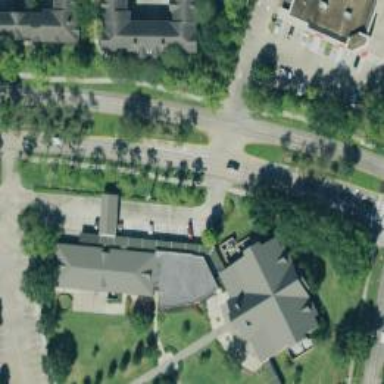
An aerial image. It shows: Parking space.